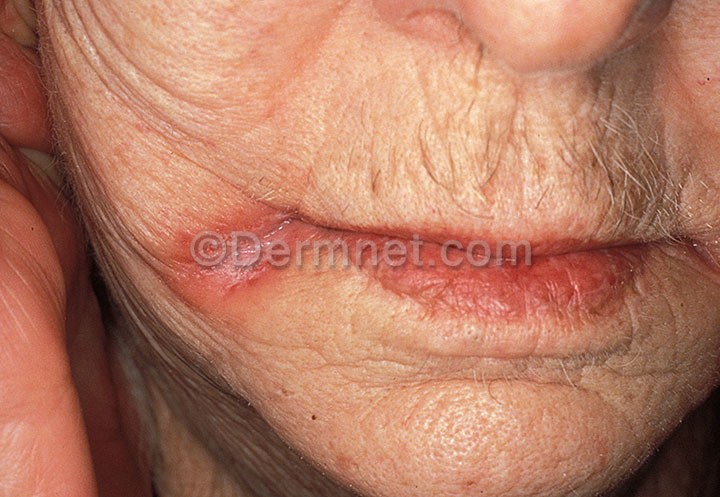
Disease: Tinea Ringworm Candidiasis and other Fungal Infections